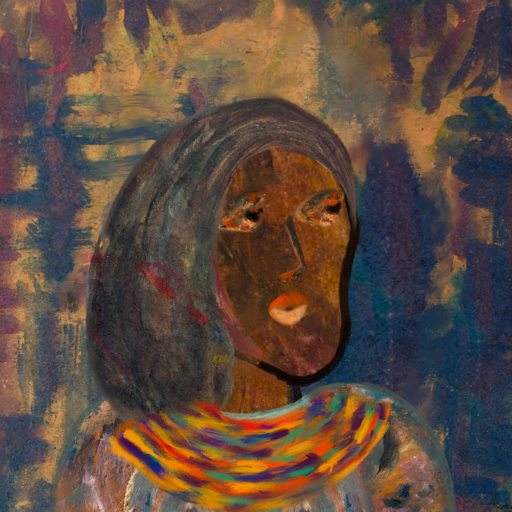
Background: InTheSun, Head And Neck Side: Mosgoul, Face Side: Gypsy_Queen, Bust: Boggyland, Hair Side: Gypsy_Mother, Head Accessory: Blank, Second Necklace: An_Impression_2, Necklace: Blank, Baby: Blank